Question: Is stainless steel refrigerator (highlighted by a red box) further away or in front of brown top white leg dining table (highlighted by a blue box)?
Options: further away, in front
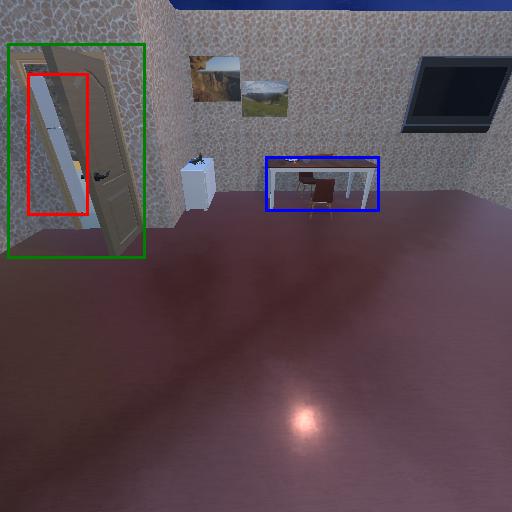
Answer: further away